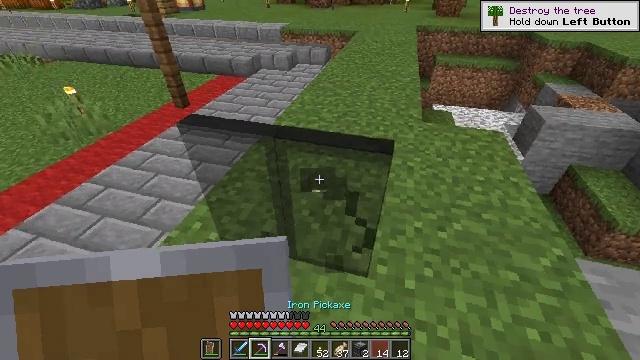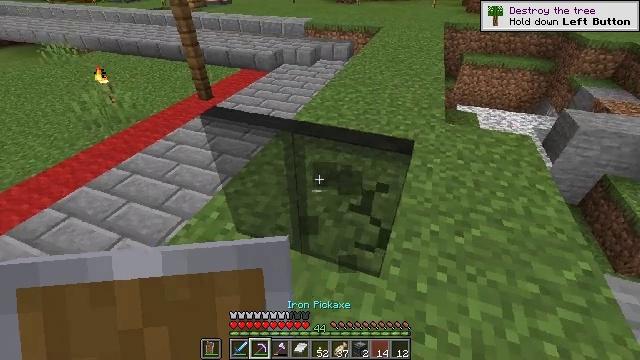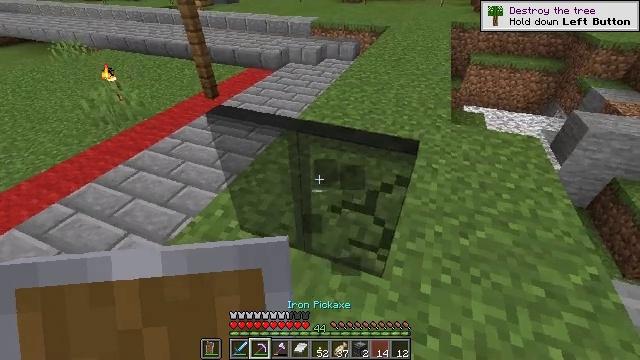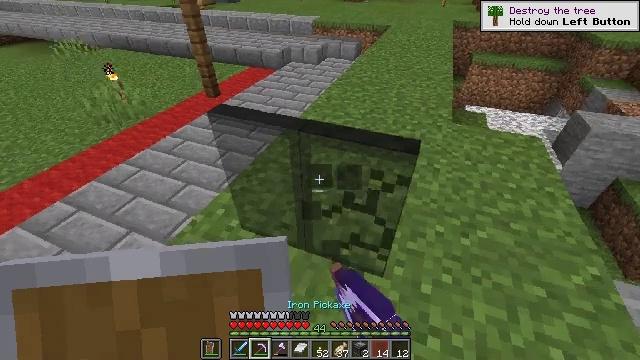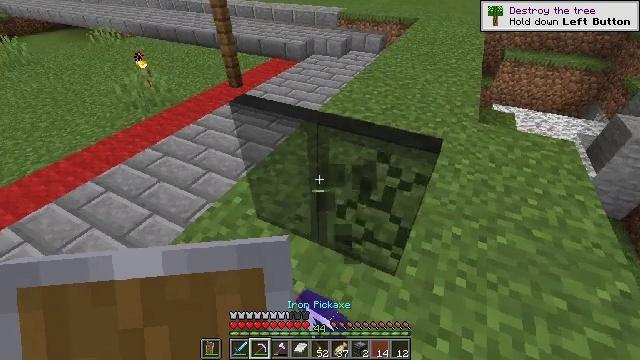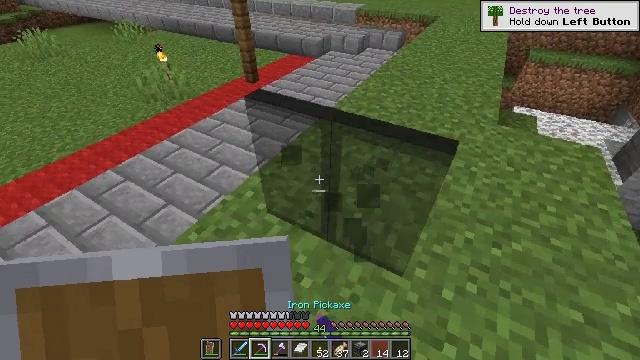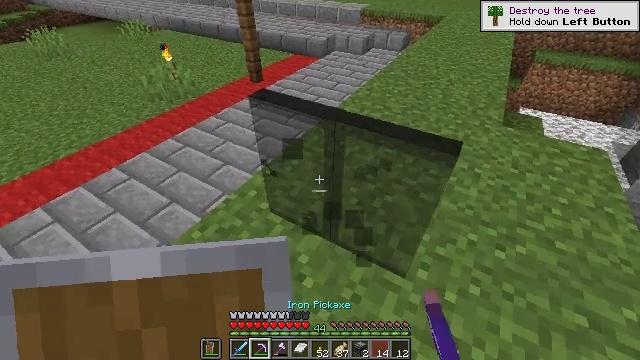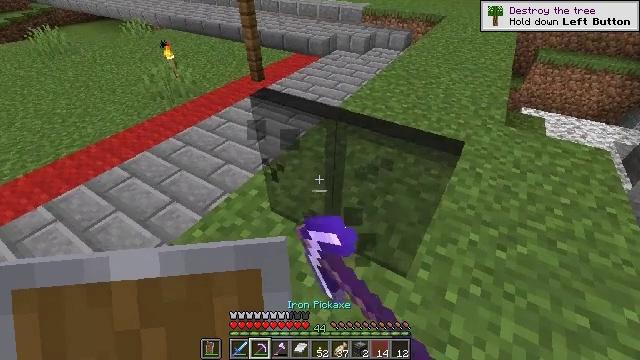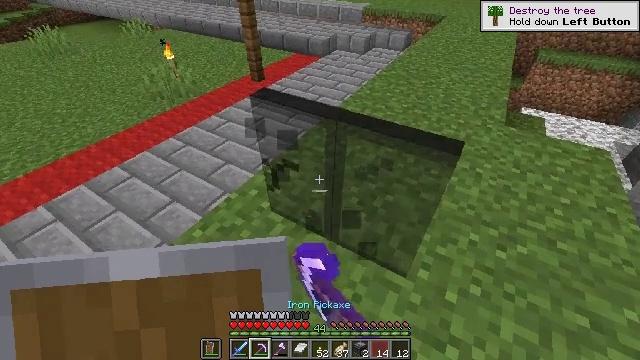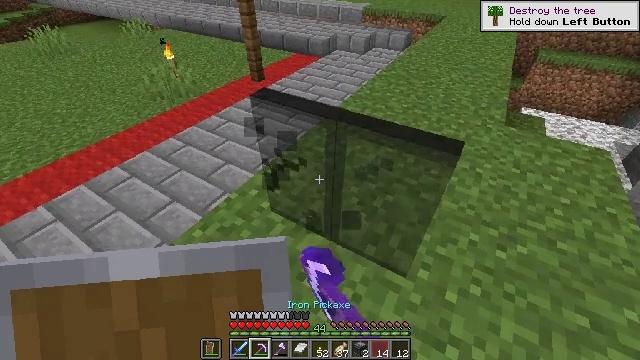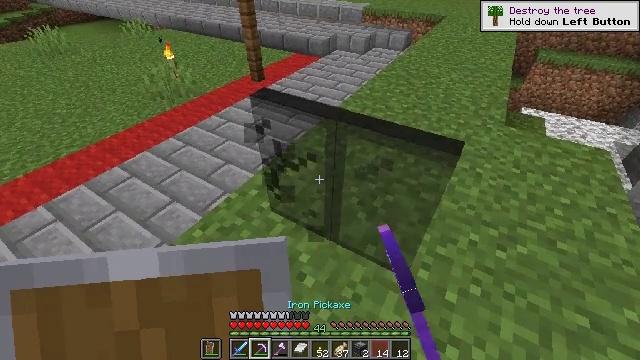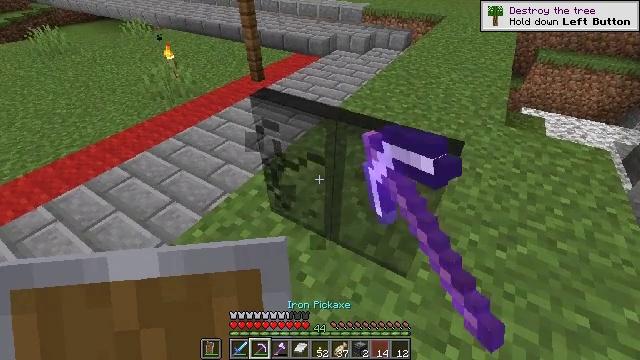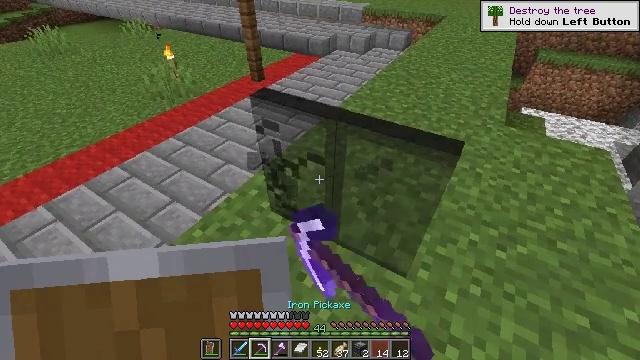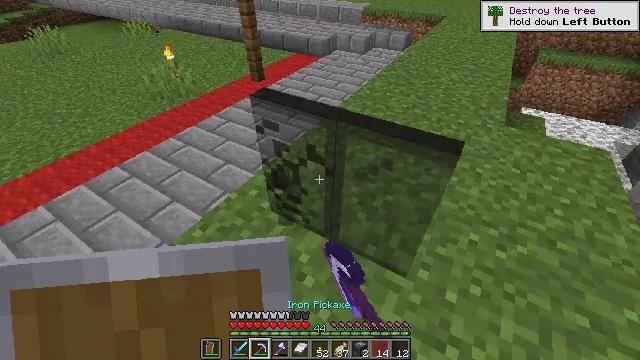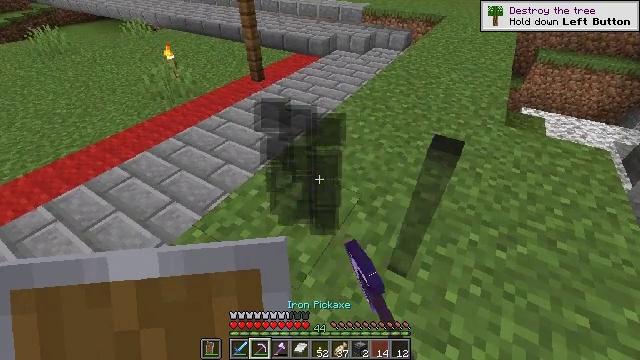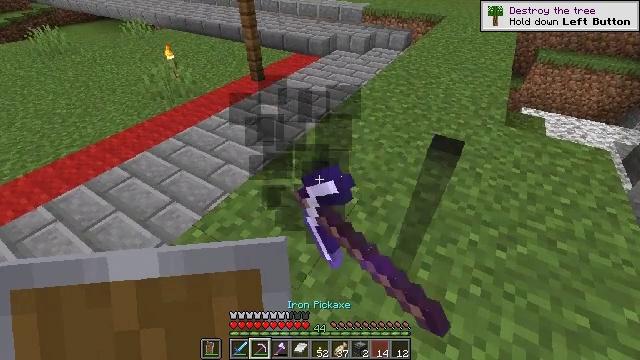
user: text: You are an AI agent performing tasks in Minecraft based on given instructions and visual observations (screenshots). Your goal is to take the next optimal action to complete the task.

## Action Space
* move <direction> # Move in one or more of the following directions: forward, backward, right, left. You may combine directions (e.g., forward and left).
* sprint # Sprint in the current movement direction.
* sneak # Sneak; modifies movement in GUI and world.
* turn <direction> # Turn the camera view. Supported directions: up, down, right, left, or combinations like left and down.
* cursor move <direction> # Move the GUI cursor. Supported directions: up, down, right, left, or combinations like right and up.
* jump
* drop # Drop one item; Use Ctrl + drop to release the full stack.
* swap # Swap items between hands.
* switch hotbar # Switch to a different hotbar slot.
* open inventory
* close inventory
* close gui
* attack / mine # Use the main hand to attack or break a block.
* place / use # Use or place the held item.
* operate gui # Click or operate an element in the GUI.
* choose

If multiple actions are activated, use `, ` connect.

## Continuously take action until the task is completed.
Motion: motion action
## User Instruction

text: Attack the black stained glass pane to break it.
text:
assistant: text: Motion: turn left, attack / mine
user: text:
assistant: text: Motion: turn left, attack / mine
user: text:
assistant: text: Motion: attack / mine
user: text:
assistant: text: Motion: turn left and down, attack / mine
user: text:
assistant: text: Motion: turn left, attack / mine
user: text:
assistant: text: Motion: attack / mine
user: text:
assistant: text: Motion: attack / mine
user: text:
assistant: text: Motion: attack / mine
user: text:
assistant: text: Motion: attack / mine
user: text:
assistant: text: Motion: attack / mine
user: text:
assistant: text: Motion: attack / mine
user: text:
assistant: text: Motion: attack / mine
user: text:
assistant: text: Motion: attack / mine
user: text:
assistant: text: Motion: attack / mine
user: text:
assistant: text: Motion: attack / mine
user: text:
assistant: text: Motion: attack / mine
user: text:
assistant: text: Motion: attack / mine
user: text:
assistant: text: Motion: attack / mine
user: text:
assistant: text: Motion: turn right, attack / mine
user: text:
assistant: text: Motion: turn right, attack / mine
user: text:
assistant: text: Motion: turn right, attack / mine
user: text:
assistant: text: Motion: turn right, attack / mine
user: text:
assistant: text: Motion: turn right, attack / mine
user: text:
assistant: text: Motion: attack / mine
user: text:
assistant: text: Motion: attack / mine
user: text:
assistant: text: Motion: attack / mine
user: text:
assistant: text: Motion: attack / mine
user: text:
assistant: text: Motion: attack / mine
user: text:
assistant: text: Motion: attack / mine
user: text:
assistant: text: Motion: attack / mine